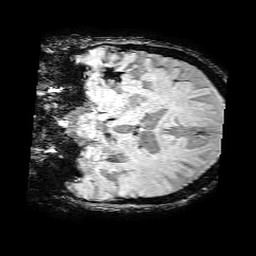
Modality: SWI
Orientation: coronal
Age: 67
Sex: male
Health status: ill
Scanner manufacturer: philips
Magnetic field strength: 3 T
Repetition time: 0.031 s